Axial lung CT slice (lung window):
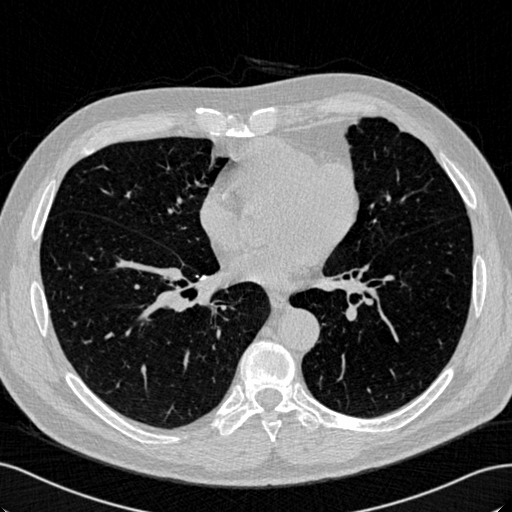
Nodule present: no